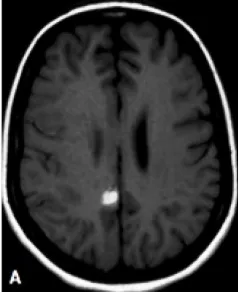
MRI. T1-weighted axial images A posterior rounded lesion in in the cingulate gyrus, with spontaneous hypersignal on T1.
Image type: radiology (mri)